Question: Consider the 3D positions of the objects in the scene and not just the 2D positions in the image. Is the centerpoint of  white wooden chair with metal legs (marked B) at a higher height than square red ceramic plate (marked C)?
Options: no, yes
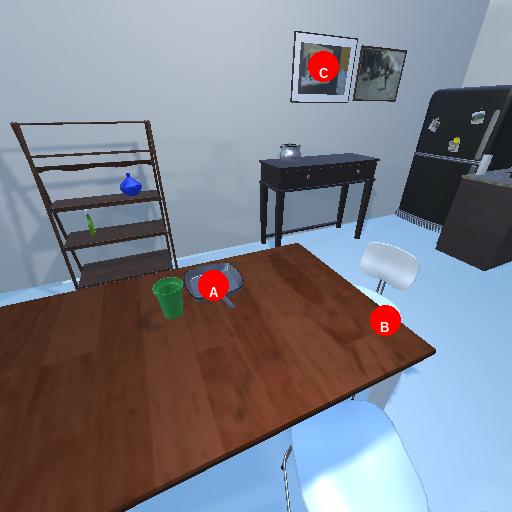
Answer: no